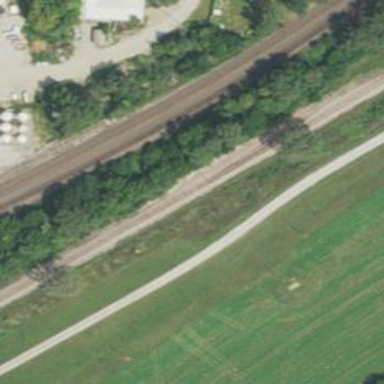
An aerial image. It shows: Railway track.